Question: I am working on a project,I want to generate a receipt having three copies-student copy,accounts copy,office copy.All these copies will have the same data except the heading.So what i have done is generated a panel and populating it and have made three different divs for three copies.Now at backend after populating the panel i am making three panels at runtime with different names and passing this panel to them and then adding the three panels to their respective div.By doing this i am getting the receipt only once and that to in the last div.Please help me how i can achieve this.
Code
'''
public void generatereceipt()
{ //pnlreceipt is the main panel built in aspx page
divstudent.Controls.Add(pnlreceipt);
divpnlreceipt.Visible = true;
divstudent.Visible = true;
divoffice.Visible = true;
divaccounts.Visible = true;
Panel pnlstudent = new Panel();
pnlstudent = pnlreceipt;
divstudent.Controls.Add(pnlstudent);
Panel pnloffice = new Panel();
pnloffice = pnlreceipt;
divoffice.Controls.Add(pnloffice);
Panel pnlaccounts = new Panel();
pnlaccounts = pnlreceipt;
divaccounts.Controls.Add(pnlaccounts);
divoffice.Visible = true;
divaccounts.Visible = true;
}
//method to fill my panel receipt
public void filldata()
{
sql ="select s.admissionnumber,s.studentname,g.forename,g.relationshipcode,c.classname,concat(a.address,',',a.town,',',a.state,',',a.country) as address,e.amount "
+"from tblstudent s left join tblguardian g on s.studentcode=g.studentcode "
+"left join tblclass c on c.classcode=s.classcode "
+"left join tblcontactaddress ca on ca.usercode=g.guardiancode "
+"left join tbladdress a on ca.addressid=a.addressid "
+"left join tblmiddaymeal_entry e on e.studentcode=s.studentcode "
+"where s.studentcode='"+drpstudent.SelectedItem.Value+"' and c.classcode='"+drpclass.SelectedItem.Value+"'";
ds = obj.openDataset(sql,Session["schoolcode"].ToString());
lblfathername.Text = "";
for (int i = 0; i < ds.Tables[0].Rows.Count;i++)
{
if (ds.Tables[0].Rows[0]["relationshipcode"].ToString()=="14")
{
lblfathername.Text = ds.Tables[0].Rows[i]["forename"].ToString();
}
}
string sqlrecepit = "SELECT * FROM tblmiddaymeal_receipt order by receiptno desc";
DataSet dsreceipt = new DataSet();
dsreceipt = obj.openDataset(sqlrecepit,Session["schoolcode"].ToString());
string sqlschool = "select * from tblschool where schoolcode='"+Session["schoolcode"].ToString()+"'";
DataSet dsSchool = new DataSet();
dsSchool = obj.openDataset(sqlschool,Session["schoolcode"].ToString());
if (dsreceipt.Tables[0].Rows.Count == 0)
{
lblreceiptno.Text = "10000";
}
else
{
lblreceiptno.Text = (Convert.ToInt32(dsreceipt.Tables[0].Rows[0]["receiptno"]) + 1).ToString();
}
lblreceiptcopy.Text = "Student Copy";
lbladmno.Text = ds.Tables[0].Rows[0]["admissionnumber"].ToString();
lblcodeno.Text = "";
lbldate.Text = "<b>"+DateTime.Now.ToString("dd/MM/yyyy")+"</b>";
lblname.Text = ds.Tables[0].Rows[0]["studentname"].ToString();
lblclass.Text = ds.Tables[0].Rows[0]["classname"].ToString();
lblmonth.Text = monthdisplay;
lblschool.Text = dsSchool.Tables[0].Rows[0]["schoolname"].ToString();
lblbranch.Text = "S.S.B";
if (ds.Tables[0].Rows[0]["amount"].ToString().Length == 0)
{
lblamount.Text = "";
lbltotalamount.Text = "";
lblamountwords.Text = "";
}
else
{
lblamount.Text = ds.Tables[0].Rows[0]["amount"].ToString();
lbltotalamount.Text = "<b>" + ds.Tables[0].Rows[0]["amount"].ToString() + "</b>";
lblamountwords.Text = "&nbsp;&nbsp;&nbsp;&nbsp;&nbsp;&nbsp;&nbsp;&nbsp;&nbsp;" + "<b>" + NumberToWords(Convert.ToInt32(ds.Tables[0].Rows[0]["amount"])) + "&nbsp;only" + " </b>";
}
lblpaymenttype.Text = drppayment.SelectedItem.Text;
if(drppayment.SelectedIndex==2)
{
lblbankname.Text = txtbankname.Text;
}
string sqlinsert = "insert into tblmiddaymeal_receipt(receiptno,studentcode,date,forMonthOf,branch,amount,paymenttype,bankname) "
+ "values('" + lblreceiptno.Text + "','" + drpstudent.SelectedItem.Value + "','" + DateTime.Now.ToString("dd/MM/yyyy") + "','" + months + "','" + lblbranch.Text + "','" + lblamount.Text + "','" + lblpaymenttype.Text + "','" + lblbankname.Text + "')";
obj.executeQuery(sqlinsert, Session["schoolcode"].ToString());
}
'''
My panel receipt structure and three divs-student,account and office in aspx page
'''
<asp:Panel ID="pnlreceipt" runat="server">
<div id="divprint">
<div id="divpnlreceipt" runat="server" visible="false">
<table class="outertable">
<tr>
<td>
<asp:Image ID="imglogo" runat="server" ImageUrl="~/Images/scholar-logo.png" CssClass="logo"/>
<asp:Label ID="lblreceiptcopy" runat="server" Text="Label" CssClass="receiptcopyheading"></asp:Label>
</td>
</tr>
<tr>
<td>
<table class="innertablereceipt">
<tr>
<td colspan="4"><span class="innerheading">ME-LUNCH RECEIPT</span></td>
</tr>
<tr>
<td>
Receipt No:<asp:Label ID="lblreceiptno" runat="server" Text="" CssClass="lblreceipt"></asp:Label>
</td>
<td>
Adm. No:<asp:Label ID="lbladmno" runat="server" Text="" CssClass="lblreceipt"></asp:Label>
</td>
<td class="col3">
Code No:<asp:Label ID="lblcodeno" runat="server" Text="" CssClass="lblreceipt"></asp:Label>
</td>
<td>
Date:<asp:Label ID="lbldate" runat="server" Text="" CssClass="lblreceipt"></asp:Label>
</td>
</tr>
<tr>
<td>
Name:<asp:Label ID="lblname" runat="server" Text="" CssClass="lblreceipt"></asp:Label>
</td>
<td>
Class:<asp:Label ID="lblclass" runat="server" Text="" CssClass="lblreceipt"></asp:Label>
</td>
<td colspan="2">
For the month of:<asp:Label ID="lblmonth" runat="server" Text="" CssClass="lblreceipt"></asp:Label>
</td>
</tr>
<tr>
<td>
Father's Name:<asp:Label ID="lblfathername" runat="server" Text="" CssClass="lblreceipt"></asp:Label>
</td>
<td>
School:<asp:Label ID="lblschool" runat="server" Text="" CssClass="lblreceipt"></asp:Label>
</td>
<td colspan="2">
Branch:<asp:Label ID="lblbranch" runat="server" Text="" CssClass="lblreceipt"></asp:Label>
</td>
</tr>
<tr>
<td>
Address:<asp:Label ID="lbladdress" runat="server" Text=""></asp:Label>
</td>
</tr>
<tr style="height:4px;">
<td colspan="4">................................................................................................................................................................................................</td>
</tr>
<tr style="border-bottom:1px dotted black;">
<td colspan="2">
Particulars
</td>
<td>
Amount
</td>
</tr>
<tr style="height:4px;">
<td colspan="4">................................................................................................................................................................................................</td>
</tr>
<tr style="border-bottom:1px dotted black;height:40px">
<td colspan="2">
Me-Lunch Charges
</td>
<td colspan="2">
<asp:Label ID="lblamount" runat="server" Text="" CssClass="lblreceipt"></asp:Label>
</td>
</tr>
<tr style="height:4px;">
<td colspan="4">................................................................................................................................................................................................</td>
</tr>
<tr>
<td colspan="3"></td>
<td>
Total amount:<asp:Label ID="lbltotalamount" runat="server" Text="" CssClass="lblreceipt"></asp:Label>
</td>
</tr>
<tr>
<td>
Cash/cheque No:<asp:Label ID="lblpaymenttype" runat="server" Text="" CssClass="lblreceipt"></asp:Label>
</td>
<td colspan="3">
Bank Name:<asp:Label ID="lblbankname" runat="server" Text="" CssClass="lblreceipt"></asp:Label>
</td>
</tr>
<tr>
<td>(In words):</td>
<td colspan="2" class="txtunderline">
<asp:Label ID="lblamountwords" runat="server" Text="" CssClass="lblreceipt"></asp:Label>
</td>
<td></td>
</tr>
<tr>
<td colspan="3">
*Cheque subject to realisation
</td>
<td>Cashier Signature</td>
</tr>
</table>
</td>
</tr>
</table>
</div>
</div>
</asp:Panel>
<div id="divstudent" runat="server" class="studentreceipt" visible="false">div1</div>
<div id="divoffice" runat="server" class="officereceipt" visible="false">div2</div>
<div id="divaccounts" runat="server" class="accountsreceipt" visible="false">div3</div>
'''
output receipt i want

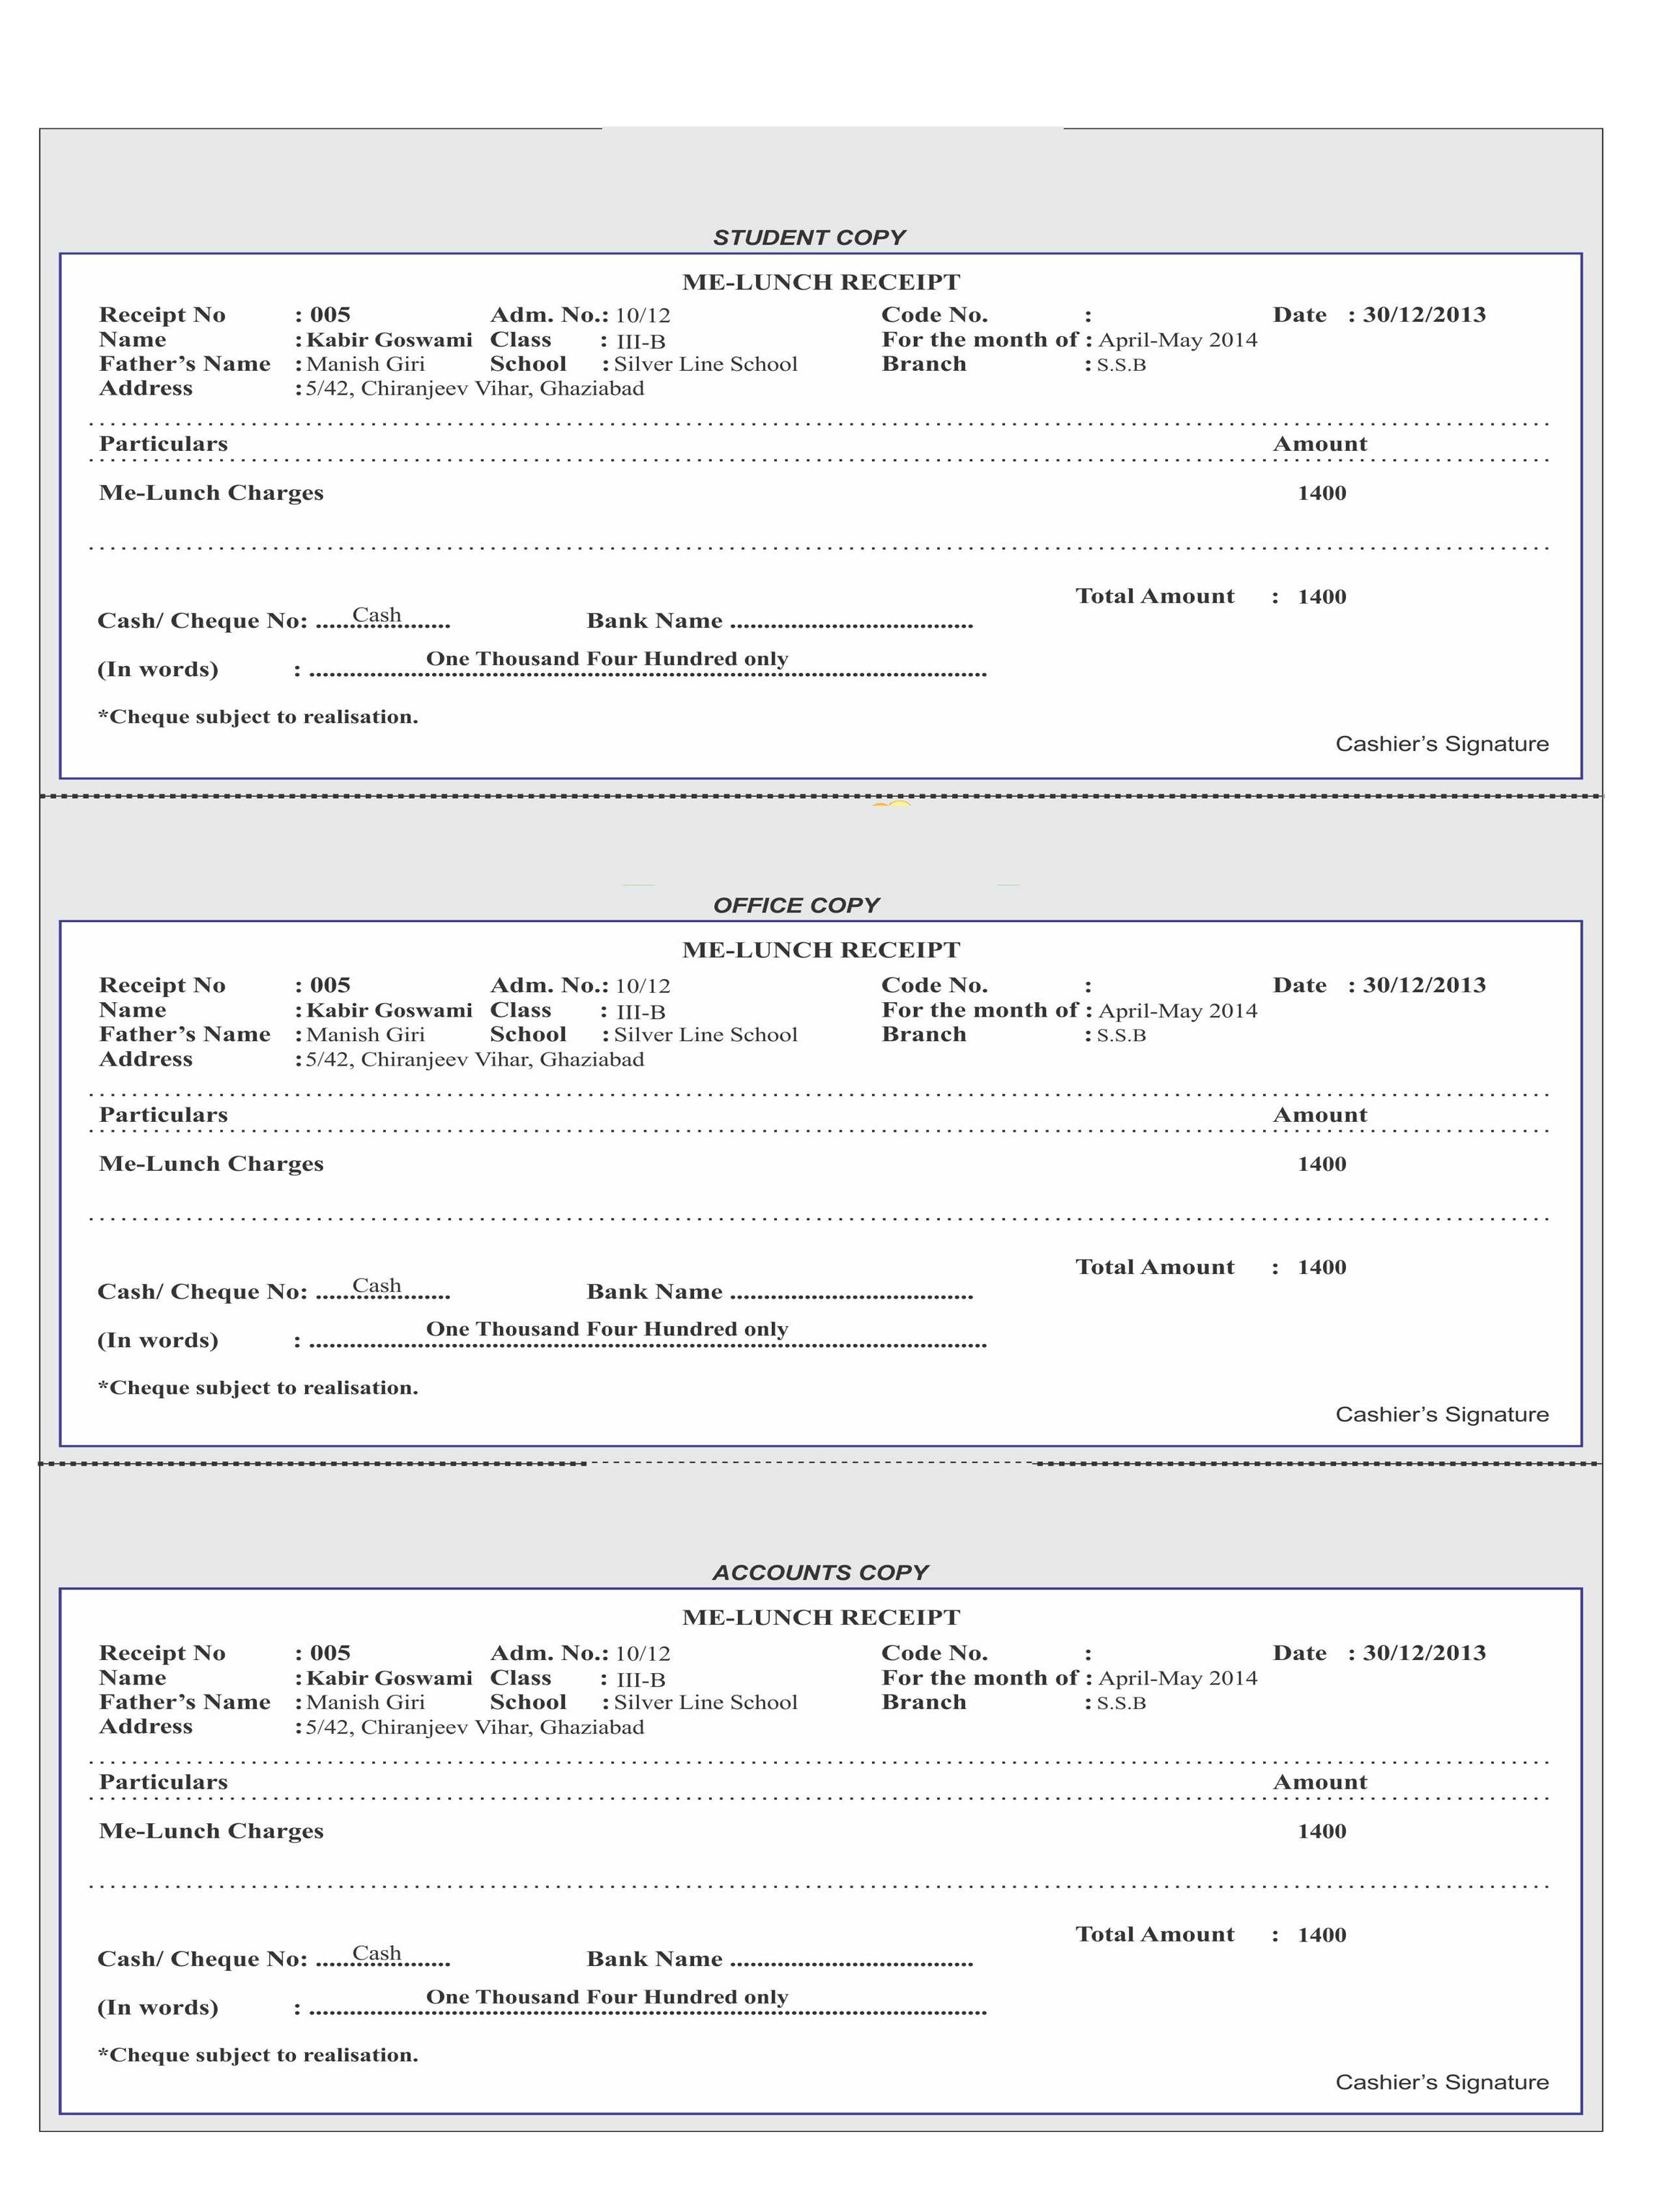
Answer: I placed my pnlreceipt inside a repeater and it solved my problem i am pasting my code
Aspx code of repeater
'''
<asp:Repeater ID="rptreceipt" runat="server" OnItemDataBound="rptreceipt_OnItemDataBound">
<HeaderTemplate></HeaderTemplate>
<ItemTemplate>
<asp:Panel ID="pnlreceipt" runat="server">
<div runat="server">
<div id="divpnlreceipt" runat="server">
<table id="tblreceipt" class="outertable" runat="server">
<tr>
<td>
<asp:Image ID="imglogo" runat="server" ImageUrl="~/Images/scholar-logo.png" CssClass="logo"/>
<asp:Label ID="lblreceiptcopy" runat="server" Text="Label" CssClass="receiptcopyheading"></asp:Label>
</td>
</tr>
<tr>
<td>
<table class="innertablereceipt">
<tr>
<td colspan="4"><span class="innerheading">ME-LUNCH RECEIPT</span></td>
</tr>
<tr>
<td>
Receipt No:<asp:Label ID="lblreceiptno" runat="server" Text="" CssClass="lblreceipt"></asp:Label>
</td>
<td>
Adm. No:<asp:Label ID="lbladmno" runat="server" Text="" CssClass="lblreceipt"></asp:Label>
</td>
<td class="col3">
Code No:<asp:Label ID="lblcodeno" runat="server" Text="" CssClass="lblreceipt"></asp:Label>
</td>
<td>
Date:<asp:Label ID="lbldate" runat="server" Text="" CssClass="lblreceipt"></asp:Label>
</td>
</tr>
<tr>
<td>
Name:<asp:Label ID="lblname" runat="server" Text="" CssClass="lblreceipt"></asp:Label>
</td>
<td>
Class:<asp:Label ID="lblclass" runat="server" Text="" CssClass="lblreceipt"></asp:Label>
</td>
<td colspan="2">
For the month of:<asp:Label ID="lblmonth" runat="server" Text="" CssClass="lblreceipt"></asp:Label>
</td>
</tr>
<tr>
<td>
Father's Name:<asp:Label ID="lblfathername" runat="server" Text="" CssClass="lblreceipt"></asp:Label>
</td>
<td>
School:<asp:Label ID="lblschool" runat="server" Text="" CssClass="lblreceipt"></asp:Label>
</td>
<td colspan="2">
Branch:<asp:Label ID="lblbranch" runat="server" Text="" CssClass="lblreceipt"></asp:Label>
</td>
</tr>
<tr>
<td>
Address:<asp:Label ID="lbladdress" runat="server" Text=""></asp:Label>
</td>
</tr>
<tr style="height:4px;">
<td colspan="4">................................................................................................................................................................................................</td>
</tr>
<tr style="border-bottom:1px dotted black;">
<td colspan="2">
Particulars
</td>
<td>
Amount
</td>
</tr>
<tr style="height:4px;">
<td colspan="4">................................................................................................................................................................................................</td>
</tr>
<tr style="border-bottom:1px dotted black;height:40px">
<td colspan="2">
Me-Lunch Charges
</td>
<td colspan="2">
<asp:Label ID="lblamount" runat="server" Text="" CssClass="lblreceipt"></asp:Label>
</td>
</tr>
<tr style="height:4px;">
<td colspan="4">................................................................................................................................................................................................</td>
</tr>
<tr>
<td colspan="3"></td>
<td>
Total amount:<asp:Label ID="lbltotalamount" runat="server" Text="" CssClass="lblreceipt"></asp:Label>
</td>
</tr>
<tr>
<td>
Cash/cheque No:<asp:Label ID="lblpaymenttype" runat="server" Text="" CssClass="lblreceipt"></asp:Label>
</td>
<td colspan="3">
Bank Name:<asp:Label ID="lblbankname" runat="server" Text="" CssClass="lblreceipt"></asp:Label>
</td>
</tr>
<tr>
<td>(In words):</td>
<td colspan="2" class="txtunderline">
<asp:Label ID="lblamountwords" runat="server" Text="" CssClass="lblreceipt"></asp:Label>
</td>
<td></td>
</tr>
<tr>
<td colspan="3">
*Cheque subject to realisation
</td>
<td>Cashier Signature</td>
</tr>
</table>
</td>
</tr>
</table>
</div>
</div>
</asp:Panel>
</ItemTemplate>
</asp:Repeater>
'''
C# code
'''
public void filldata()
{
int[] a=new int[]{0,1,2};
rptreceipt.DataSource = a;
rptreceipt.DataBind();
}
public void rptreceipt_OnItemDataBound(object sender,RepeaterItemEventArgs e)
{
if (e.Item.ItemType == ListItemType.Item || e.Item.ItemType == ListItemType.AlternatingItem)
{
sql = "select s.admissionnumber,s.studentname,g.forename,g.relationshipcode,c.classname,concat(a.address,',',a.town,',',a.state,',',a.country) as address,e.amount "
+ "from tblstudent s left join tblguardian g on s.studentcode=g.studentcode "
+ "left join tblclass c on c.classcode=s.classcode "
+ "left join tblcontactaddress ca on ca.usercode=g.guardiancode "
+ "left join tbladdress a on ca.addressid=a.addressid "
+ "left join tblmiddaymeal_entry e on e.studentcode=s.studentcode "
+ "where s.studentcode='" + drpstudent.SelectedItem.Value + "' and c.classcode='" + drpclass.SelectedItem.Value + "'";
ds = obj.openDataset(sql, Session["schoolcode"].ToString());
Label lblreceiptcopy=(Label) e.Item.FindControl("lblreceiptcopy");
Label lblreceiptno = (Label)e.Item.FindControl("lblreceiptno");
Label lbladmno = (Label)e.Item.FindControl("lbladmno");
Label lblcodeno = (Label)e.Item.FindControl("lblcodeno");
Label lbldate = (Label)e.Item.FindControl("lbldate");
Label lblname = (Label)e.Item.FindControl("lblname");
Label lblclass = (Label)e.Item.FindControl("lblclass");
Label lblmonth = (Label)e.Item.FindControl("lblmonth");
Label lblfathername = (Label)e.Item.FindControl("lblfathername");
Label lblschool = (Label)e.Item.FindControl("lblschool");
Label lblbranch = (Label)e.Item.FindControl("lblbranch");
Label lbladdress = (Label)e.Item.FindControl("lbladdress");
Label lblamount = (Label)e.Item.FindControl("lblamount");
Label lbltotalamount = (Label)e.Item.FindControl("lbltotalamount");
Label lblpaymenttype = (Label)e.Item.FindControl("lblpaymenttype");
Label lblbankname = (Label)e.Item.FindControl("lblbankname");
Label lblamountwords = (Label)e.Item.FindControl("lblamountwords");
if (e.Item.ItemIndex == 0)
lblreceiptcopy.Text = "Student Copy";
else if (e.Item.ItemIndex == 1)
lblreceiptcopy.Text = "Office Copy";
else
lblreceiptcopy.Text = "Accounts Copy";
lblfathername.Text = "";
for (int i = 0; i < ds.Tables[0].Rows.Count; i++)
{
if (ds.Tables[0].Rows[0]["relationshipcode"].ToString() == "14")
{
lblfathername.Text = ds.Tables[0].Rows[i]["forename"].ToString();
}
}
string sqlrecepit = "SELECT * FROM tblmiddaymeal_receipt order by receiptno desc";
DataSet dsreceipt = new DataSet();
dsreceipt = obj.openDataset(sqlrecepit, Session["schoolcode"].ToString());
string sqlschool = "select * from tblschool where schoolcode='" + Session["schoolcode"].ToString() + "'";
DataSet dsSchool = new DataSet();
dsSchool = obj.openDataset(sqlschool, Session["schoolcode"].ToString());
if (dsreceipt.Tables[0].Rows.Count == 0)
{
lblreceiptno.Text = "10000";
}
else
{
lblreceiptno.Text = (Convert.ToInt32(dsreceipt.Tables[0].Rows[0]["receiptno"]) + 1).ToString();
}
//lblreceiptcopy.Text = "Student Copy";
lbladmno.Text = ds.Tables[0].Rows[0]["admissionnumber"].ToString();
lblcodeno.Text = "";
lbldate.Text = "<b>" + DateTime.Now.ToString("dd/MM/yyyy") + "</b>";
lblname.Text = ds.Tables[0].Rows[0]["studentname"].ToString();
lblclass.Text = ds.Tables[0].Rows[0]["classname"].ToString();
lblmonth.Text = monthdisplay;
lblschool.Text = dsSchool.Tables[0].Rows[0]["schoolname"].ToString();
lblbranch.Text = "S.S.B";
if (ds.Tables[0].Rows[0]["amount"].ToString().Length == 0)
{
lblamount.Text = "";
lbltotalamount.Text = "";
lblamountwords.Text = "";
}
else
{
lblamount.Text = ds.Tables[0].Rows[0]["amount"].ToString();
lbltotalamount.Text = "<b>" + ds.Tables[0].Rows[0]["amount"].ToString() + "</b>";
lblamountwords.Text = "&nbsp;&nbsp;&nbsp;&nbsp;&nbsp;&nbsp;&nbsp;&nbsp;&nbsp;" + "<b>" + NumberToWords(Convert.ToInt32(ds.Tables[0].Rows[0]["amount"])) + "&nbsp;only" + " </b>";
}
lblpaymenttype.Text = drppayment.SelectedItem.Text;
if (drppayment.SelectedIndex == 2)
{
lblbankname.Text = txtbankname.Text;
}
string sqlinsert = "insert into tblmiddaymeal_receipt(receiptno,studentcode,date,forMonthOf,branch,amount,paymenttype,bankname) "
+ "values('" + lblreceiptno.Text + "','" + drpstudent.SelectedItem.Value + "','" + DateTime.Now.ToString("dd/MM/yyyy") + "','" + months + "','" + lblbranch.Text + "','" + lblamount.Text + "','" + lblpaymenttype.Text + "','" + lblbankname.Text + "')";
obj.executeQuery(sqlinsert, Session["schoolcode"].ToString());
}
}
'''